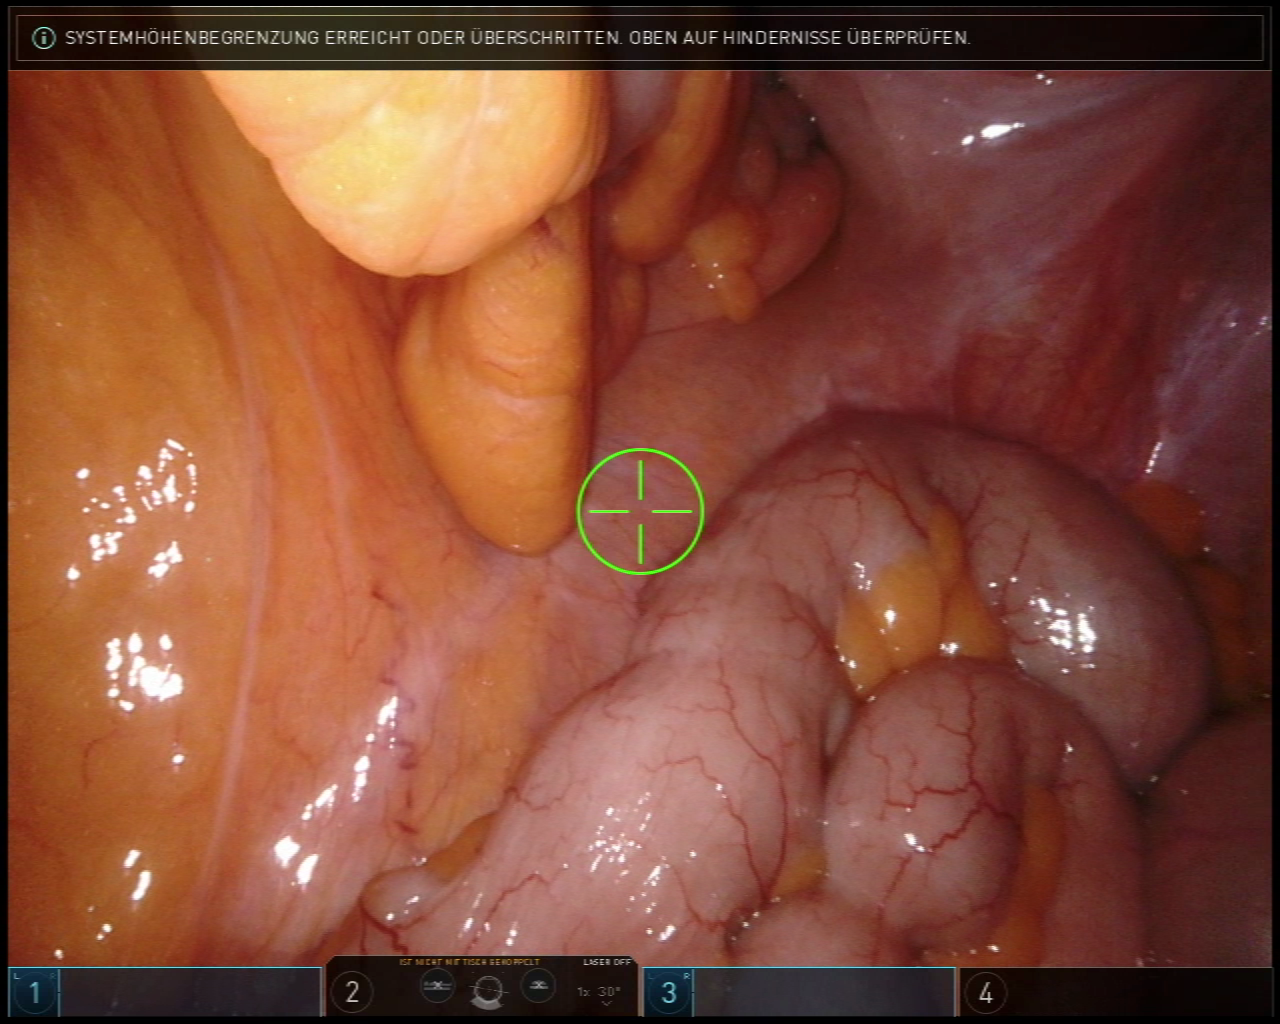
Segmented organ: colon
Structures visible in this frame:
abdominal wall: yes
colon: yes
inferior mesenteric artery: no
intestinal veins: no
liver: no
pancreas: no
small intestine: yes
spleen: no
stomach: no
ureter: no
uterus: no
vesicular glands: no